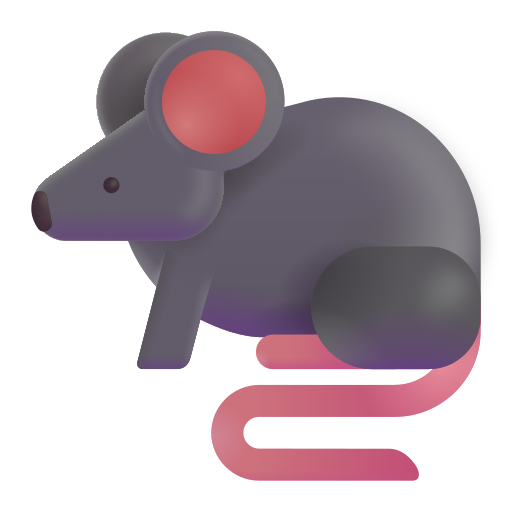
rat color